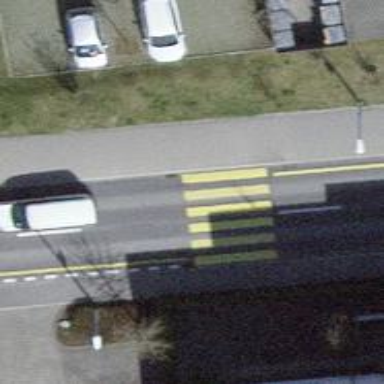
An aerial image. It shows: Uncontrolled zebra crossing on the road.